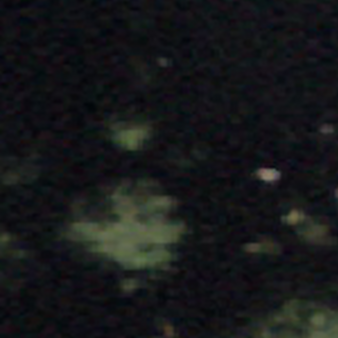
Label: other